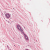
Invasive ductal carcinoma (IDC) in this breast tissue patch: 0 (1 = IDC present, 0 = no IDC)